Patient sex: M
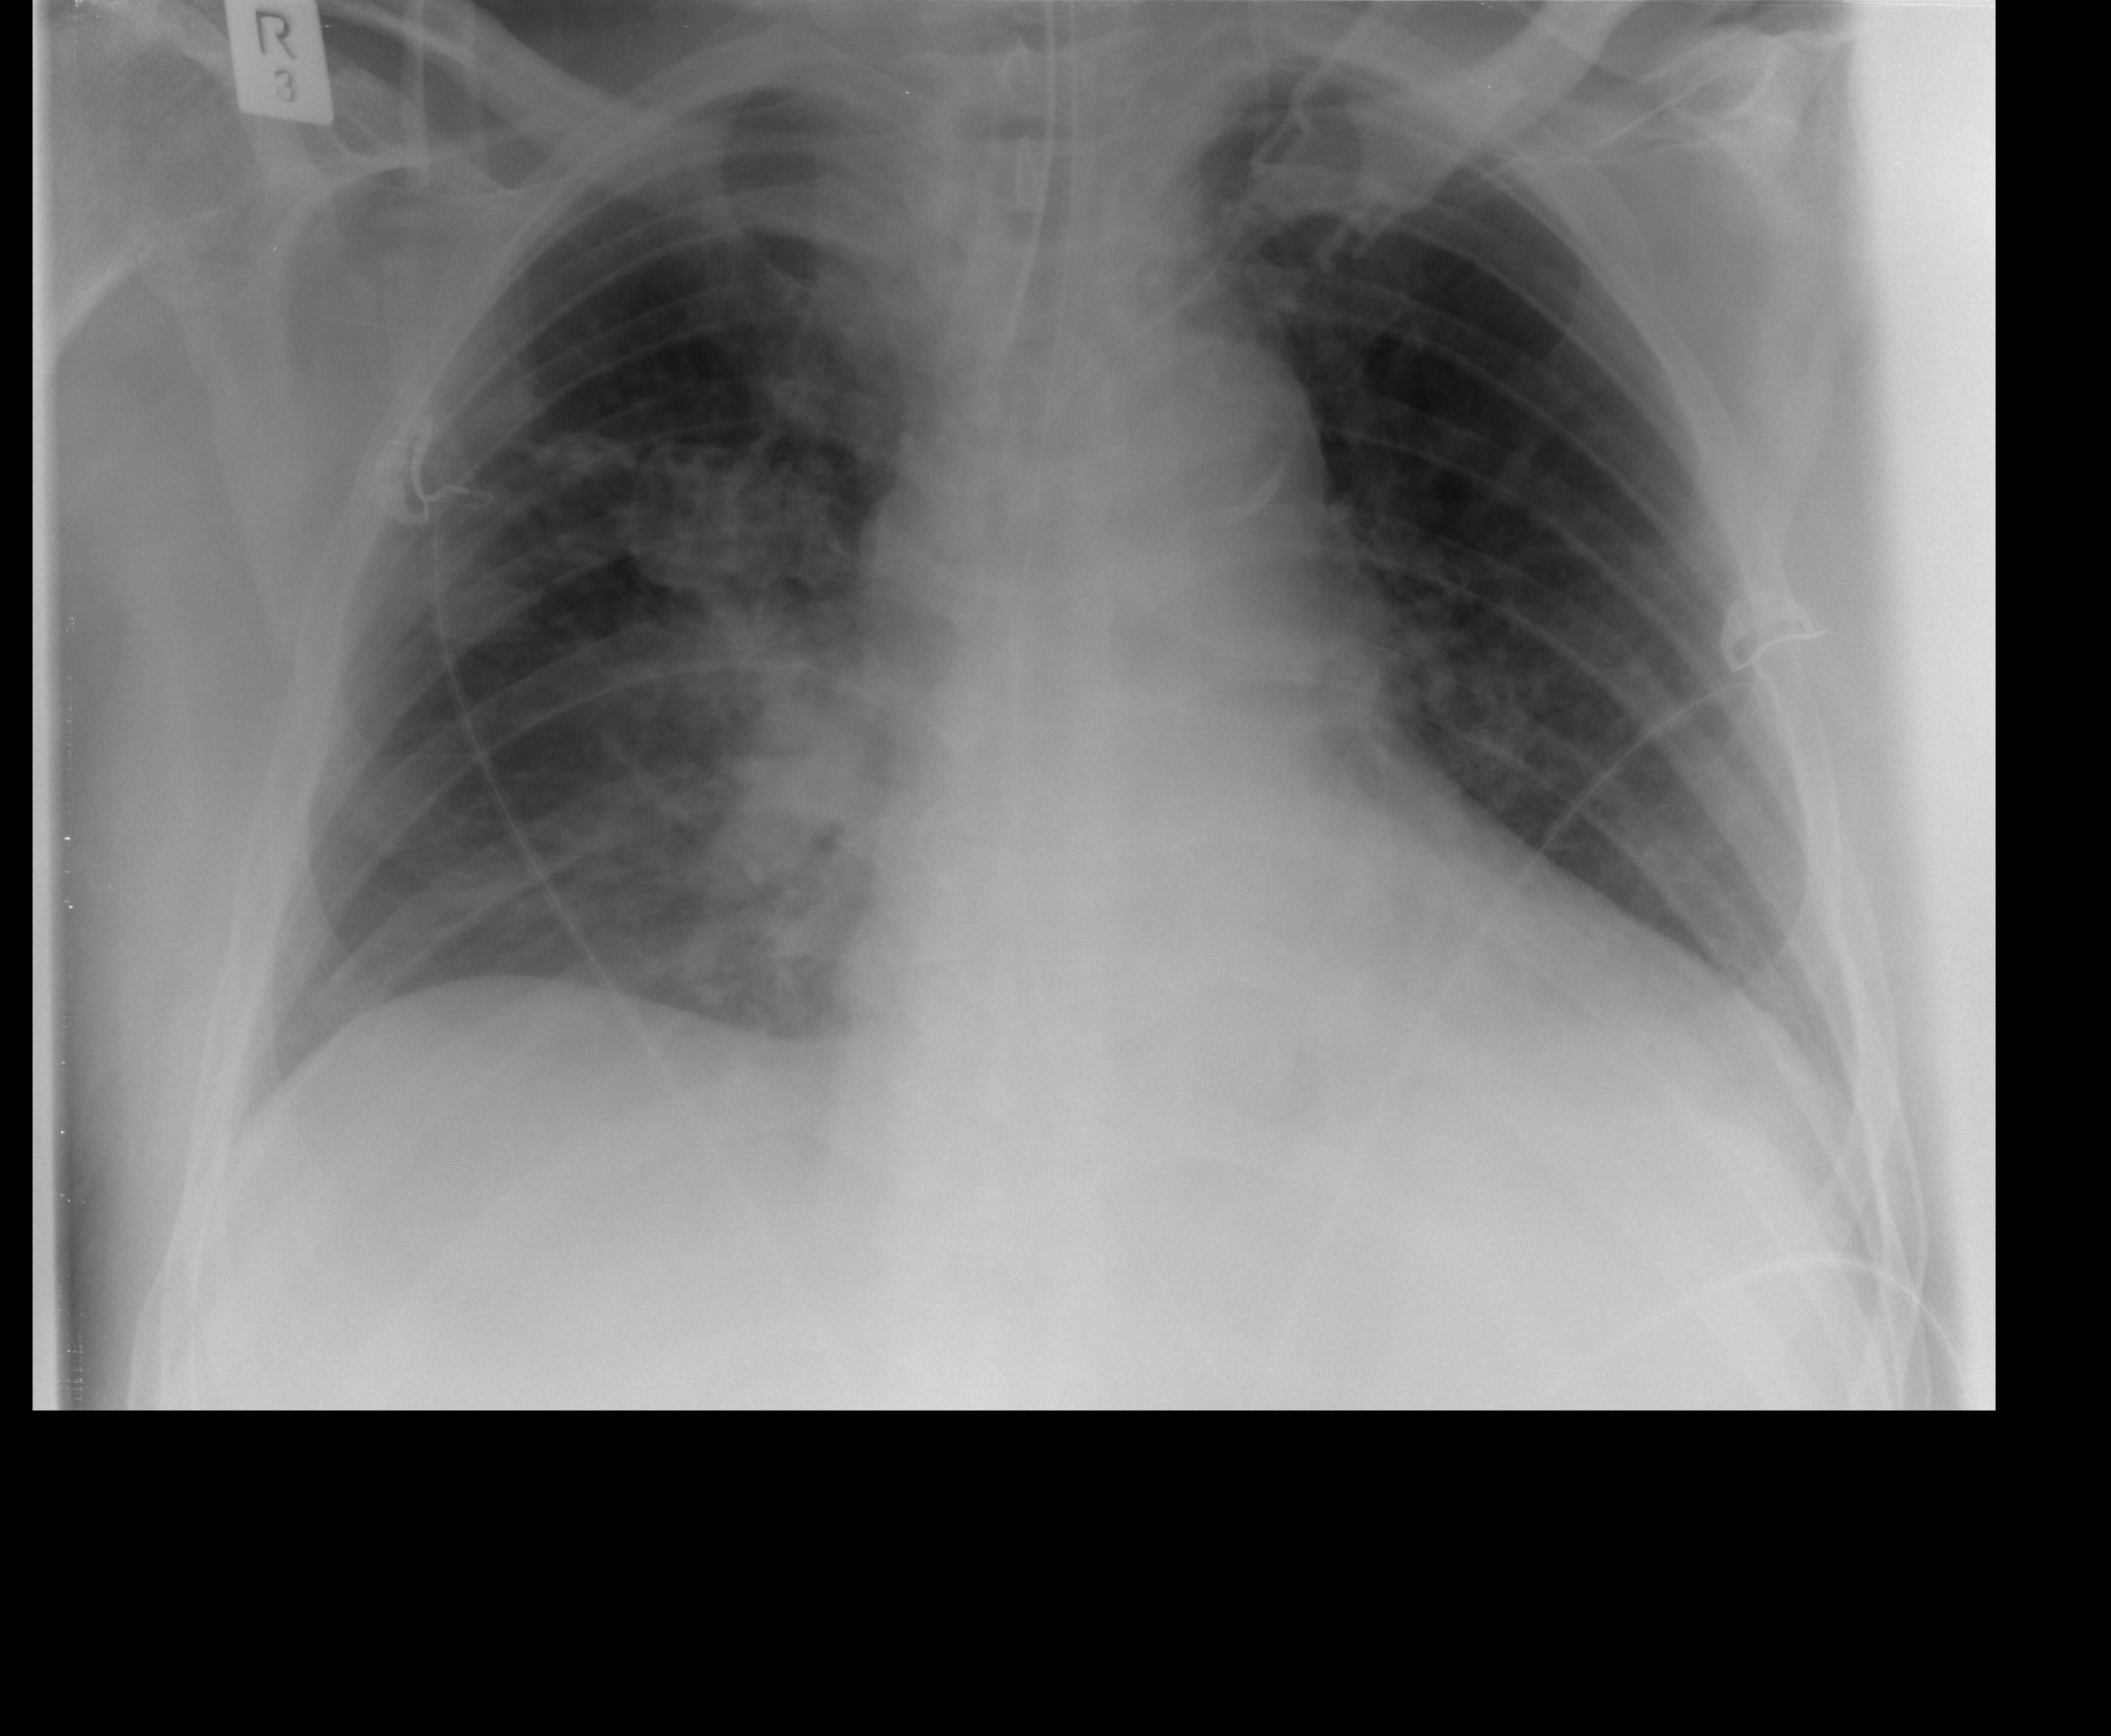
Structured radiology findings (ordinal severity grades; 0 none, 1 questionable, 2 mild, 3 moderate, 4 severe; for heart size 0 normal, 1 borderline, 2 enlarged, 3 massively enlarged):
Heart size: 3
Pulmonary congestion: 2
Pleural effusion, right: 0
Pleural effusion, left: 0
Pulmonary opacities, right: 2
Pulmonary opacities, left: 0
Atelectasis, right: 1
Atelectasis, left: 0